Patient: sex M, age 81
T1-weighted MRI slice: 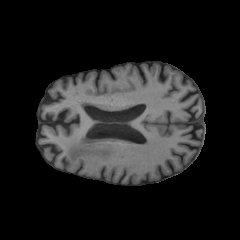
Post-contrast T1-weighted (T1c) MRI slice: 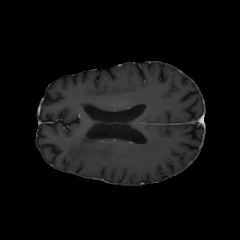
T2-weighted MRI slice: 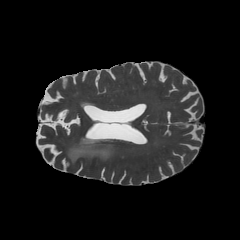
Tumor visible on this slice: yes
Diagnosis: Glioblastoma, IDH-wildtype
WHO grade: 4